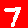
Digit: 7